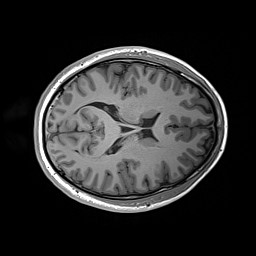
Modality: T1w
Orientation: axial
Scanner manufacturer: siemens
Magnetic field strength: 3 T
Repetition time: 2.2 s
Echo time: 0.00244 s